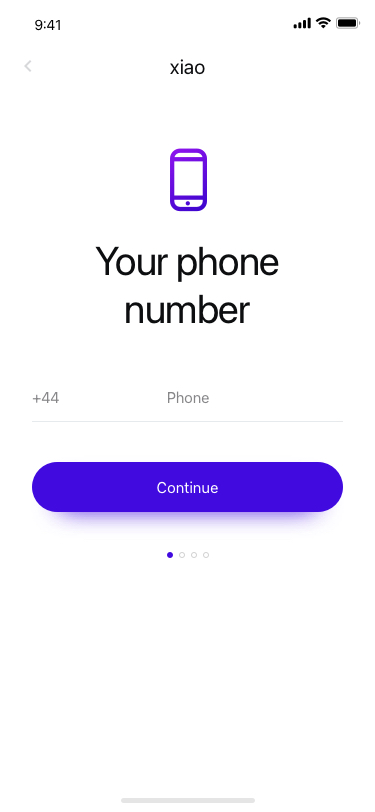
Text in this UI design:
xiao
Your phone number
Phone number
+44
Continue